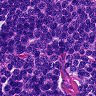
Metastatic tissue present: no